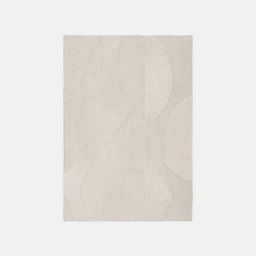
Label: decoration